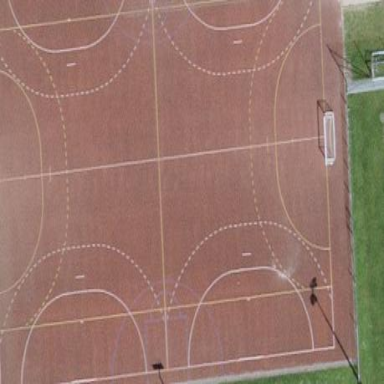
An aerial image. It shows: Multi-sport pitch with hard surface.